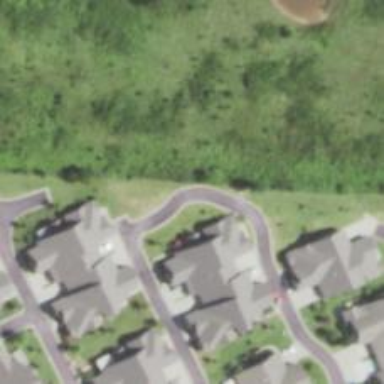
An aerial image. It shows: Residential road.